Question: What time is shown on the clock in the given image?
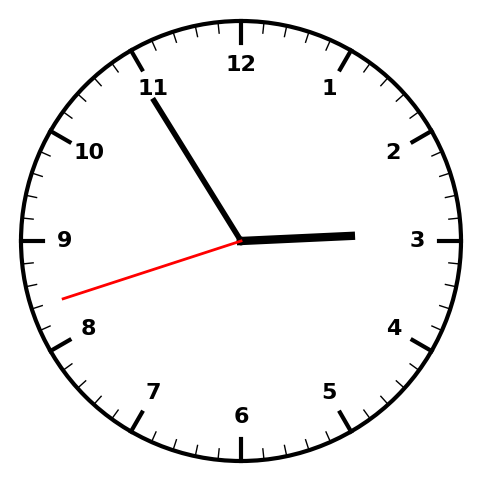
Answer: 02:54:42